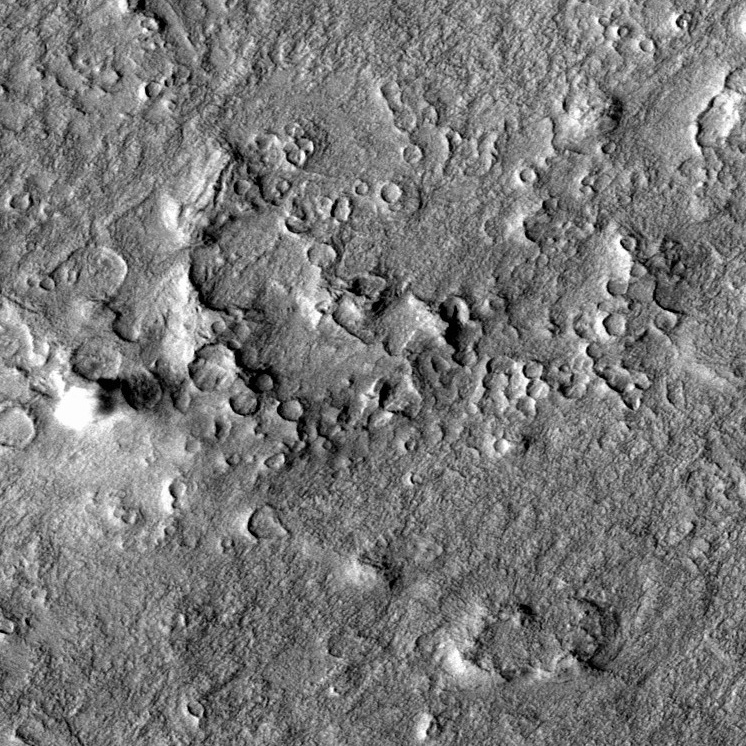
Label: dustdevil